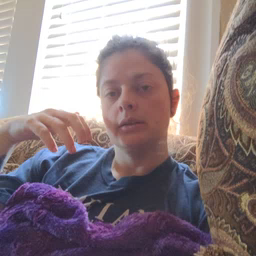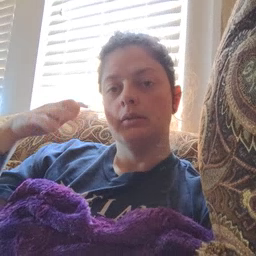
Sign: snow